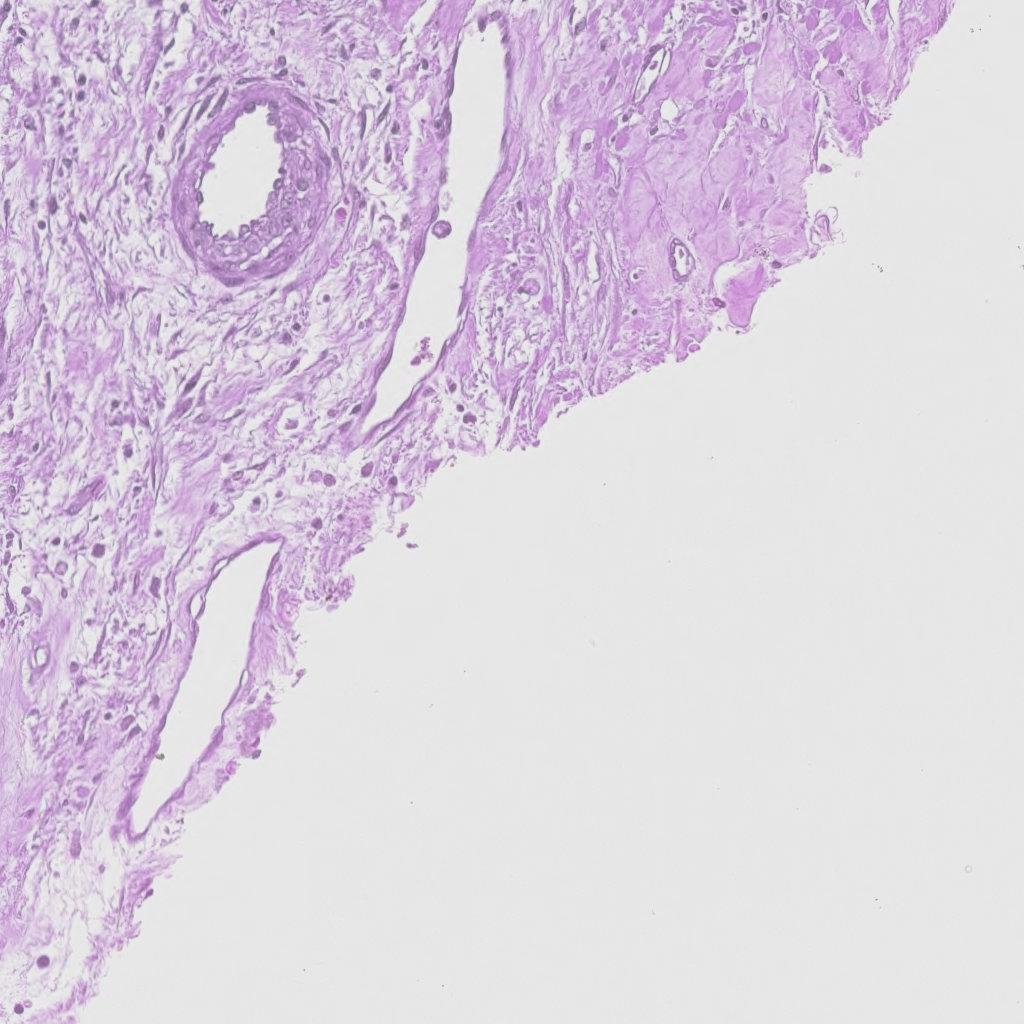
Label: Non-Viable-Tumor